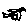
Label: bird